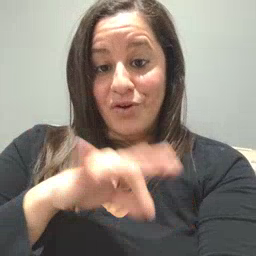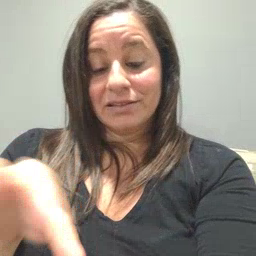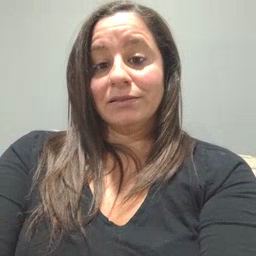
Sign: frenchfries